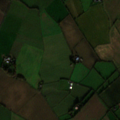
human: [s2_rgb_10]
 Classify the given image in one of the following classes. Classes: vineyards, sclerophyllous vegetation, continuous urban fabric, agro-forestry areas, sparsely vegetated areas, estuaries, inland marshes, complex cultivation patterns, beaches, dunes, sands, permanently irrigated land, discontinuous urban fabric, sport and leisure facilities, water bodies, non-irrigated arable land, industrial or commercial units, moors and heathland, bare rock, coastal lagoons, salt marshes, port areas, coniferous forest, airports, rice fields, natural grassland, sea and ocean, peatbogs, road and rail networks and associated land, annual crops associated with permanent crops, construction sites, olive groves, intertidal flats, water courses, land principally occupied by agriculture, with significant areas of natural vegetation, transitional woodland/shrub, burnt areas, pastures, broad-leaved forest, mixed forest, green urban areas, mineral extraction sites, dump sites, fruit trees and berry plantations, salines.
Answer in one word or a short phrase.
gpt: non-irrigated arable land, pastures